Field crop: maize
Growth stage: 2
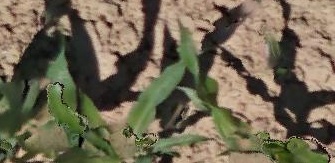
Species: maize